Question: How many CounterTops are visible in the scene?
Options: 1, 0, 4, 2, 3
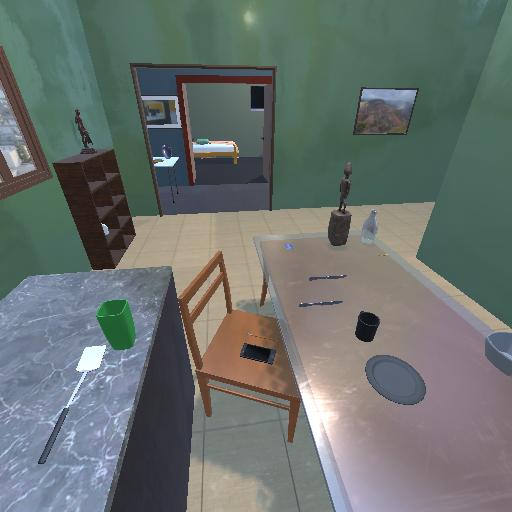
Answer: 1